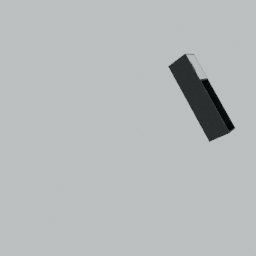
Label: furniture